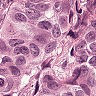
Metastatic tissue present: yes